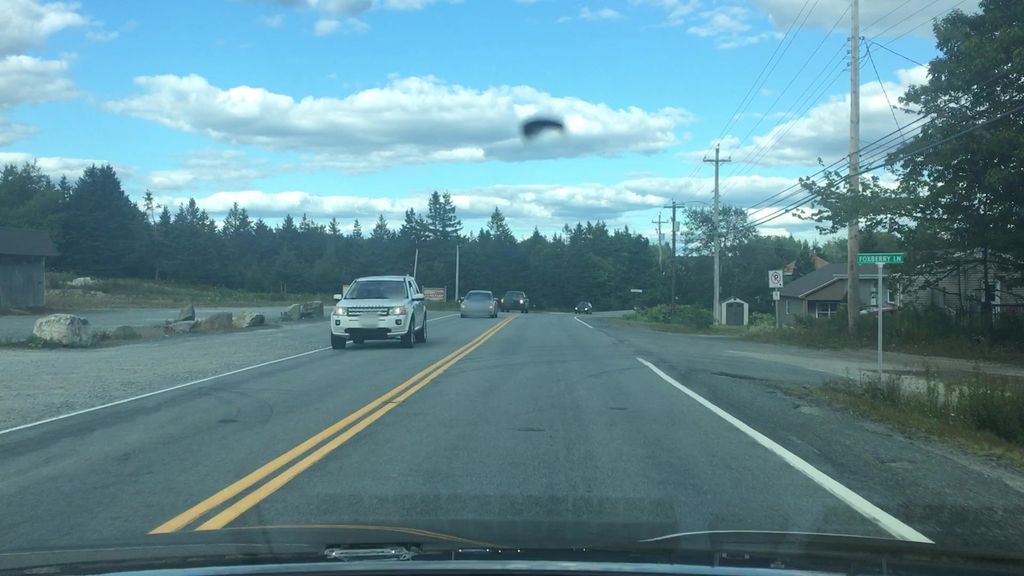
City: halifax